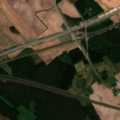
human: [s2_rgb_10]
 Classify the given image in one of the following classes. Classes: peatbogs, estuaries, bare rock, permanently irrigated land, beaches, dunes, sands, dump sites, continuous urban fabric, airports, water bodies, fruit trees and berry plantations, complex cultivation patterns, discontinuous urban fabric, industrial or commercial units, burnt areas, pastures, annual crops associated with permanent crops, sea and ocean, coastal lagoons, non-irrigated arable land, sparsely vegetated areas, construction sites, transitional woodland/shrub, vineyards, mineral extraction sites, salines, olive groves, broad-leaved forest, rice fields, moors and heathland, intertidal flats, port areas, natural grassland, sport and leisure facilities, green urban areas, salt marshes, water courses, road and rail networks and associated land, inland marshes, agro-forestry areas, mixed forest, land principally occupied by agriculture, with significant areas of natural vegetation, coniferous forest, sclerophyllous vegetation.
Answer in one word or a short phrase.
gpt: mineral extraction sites, non-irrigated arable land, land principally occupied by agriculture, with significant areas of natural vegetation, coniferous forest, mixed forest